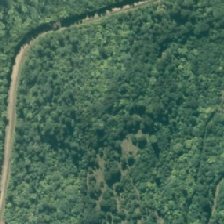
Land cover: high_producing_grassland